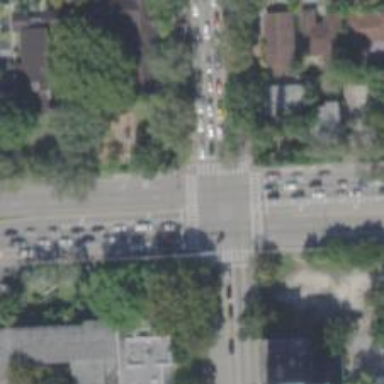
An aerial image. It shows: Marked crossing on the road.